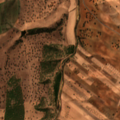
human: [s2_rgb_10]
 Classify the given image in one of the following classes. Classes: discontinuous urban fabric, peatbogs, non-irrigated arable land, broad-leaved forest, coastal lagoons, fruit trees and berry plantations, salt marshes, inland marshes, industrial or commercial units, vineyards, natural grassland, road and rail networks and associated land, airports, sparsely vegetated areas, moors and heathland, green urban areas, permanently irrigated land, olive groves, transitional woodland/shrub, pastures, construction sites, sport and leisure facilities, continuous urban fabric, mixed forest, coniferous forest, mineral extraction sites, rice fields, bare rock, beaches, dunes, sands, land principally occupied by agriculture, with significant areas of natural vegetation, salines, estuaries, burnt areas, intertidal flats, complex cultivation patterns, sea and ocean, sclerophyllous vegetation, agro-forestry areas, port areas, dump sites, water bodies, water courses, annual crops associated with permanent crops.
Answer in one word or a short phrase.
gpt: non-irrigated arable land, annual crops associated with permanent crops, agro-forestry areas, coniferous forest, transitional woodland/shrub